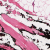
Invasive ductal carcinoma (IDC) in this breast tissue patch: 0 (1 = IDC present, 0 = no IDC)